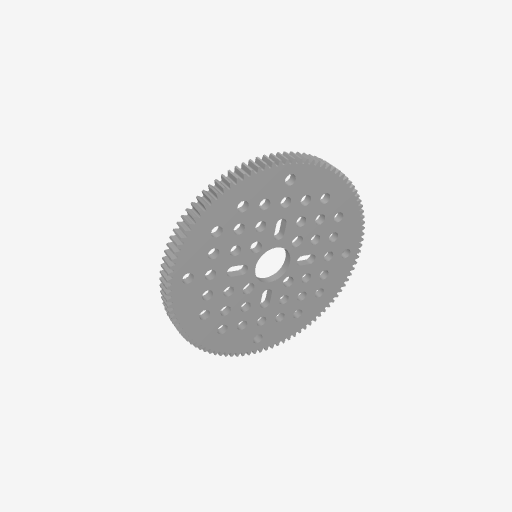
Part: HubMountAluminumGear96T